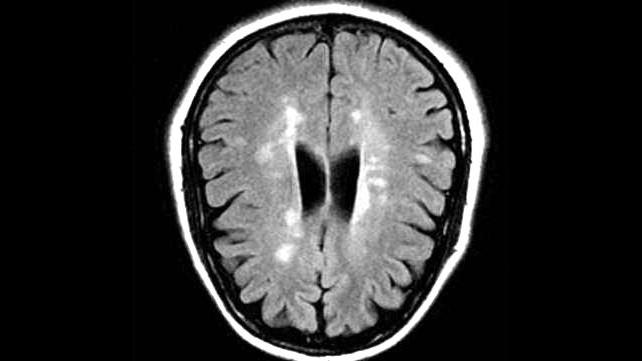
Label: notumor